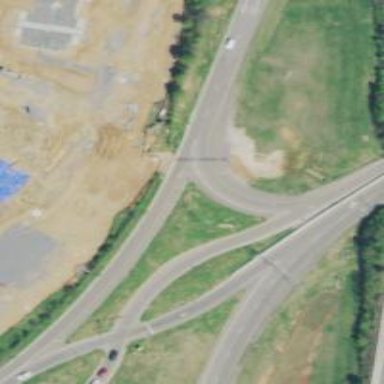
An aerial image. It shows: Trunk link highway at double diverging diamond interchange (DDI) junction.